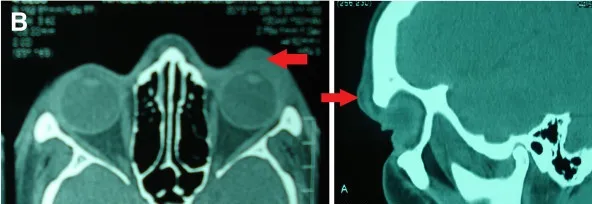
Examination results of case 4. (C) Photomicrograph showing chronic granulomatous inflammation with giant cells (arrow).
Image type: radiology (ct)